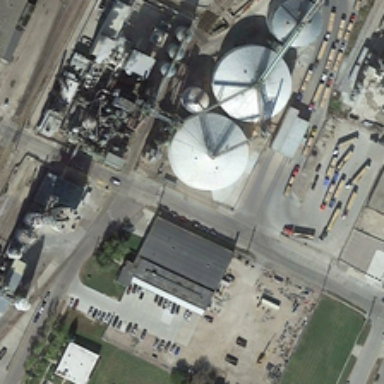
Several storage tanks are near several buildings with a parking lot .